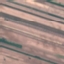
Land use / land cover: AnnualCrop